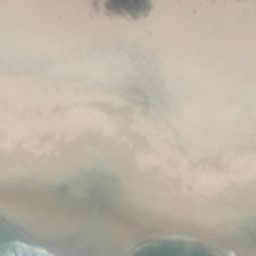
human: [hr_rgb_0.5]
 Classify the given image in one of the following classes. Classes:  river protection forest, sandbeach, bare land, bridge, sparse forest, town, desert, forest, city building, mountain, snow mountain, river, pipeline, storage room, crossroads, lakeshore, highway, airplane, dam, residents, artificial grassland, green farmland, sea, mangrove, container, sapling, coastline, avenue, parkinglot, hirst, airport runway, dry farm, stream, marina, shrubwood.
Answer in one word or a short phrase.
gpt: sandbeach